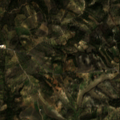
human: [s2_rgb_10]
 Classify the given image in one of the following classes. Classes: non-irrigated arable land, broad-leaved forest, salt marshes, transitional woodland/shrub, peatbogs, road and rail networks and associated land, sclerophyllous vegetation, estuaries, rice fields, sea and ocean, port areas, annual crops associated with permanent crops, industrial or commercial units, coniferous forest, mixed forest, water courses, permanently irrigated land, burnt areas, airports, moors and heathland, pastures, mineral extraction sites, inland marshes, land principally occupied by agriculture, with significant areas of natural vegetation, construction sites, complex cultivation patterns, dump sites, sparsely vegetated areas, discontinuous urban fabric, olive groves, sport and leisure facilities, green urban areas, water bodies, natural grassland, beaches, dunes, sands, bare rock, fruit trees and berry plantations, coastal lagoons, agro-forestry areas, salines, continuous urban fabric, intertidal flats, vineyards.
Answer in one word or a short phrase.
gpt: olive groves, land principally occupied by agriculture, with significant areas of natural vegetation